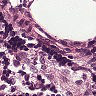
Metastatic tissue present: no